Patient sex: F
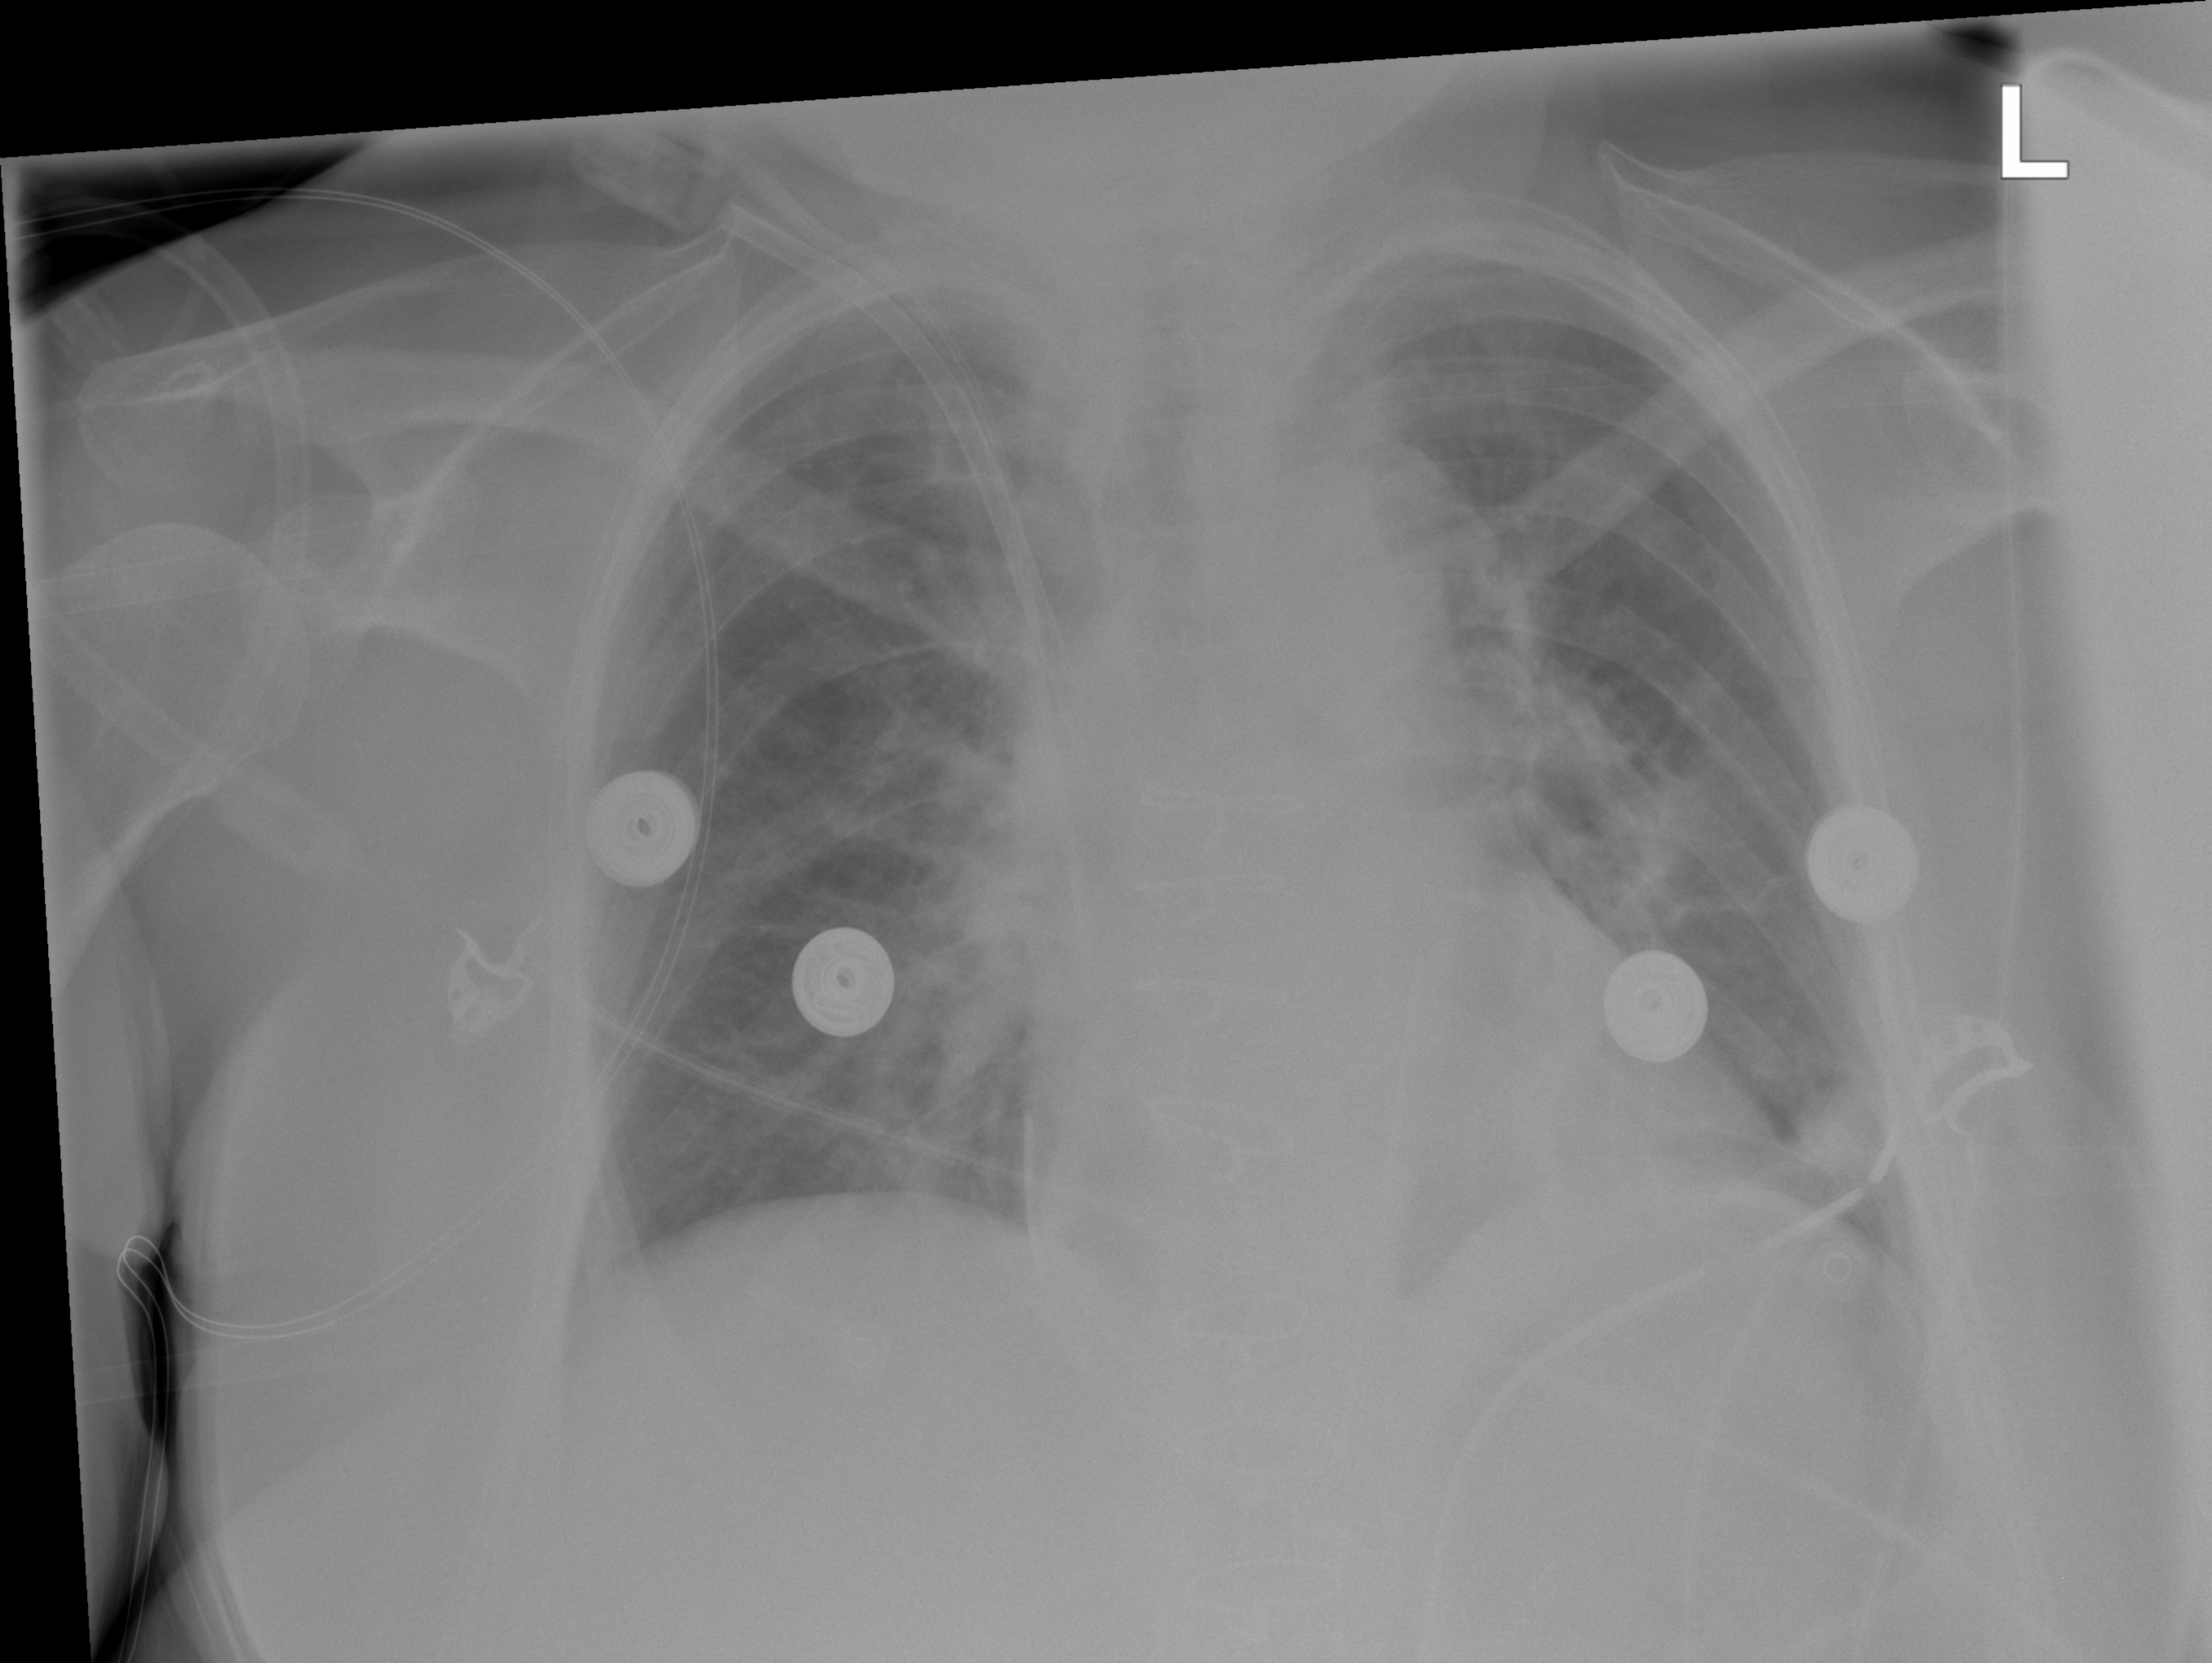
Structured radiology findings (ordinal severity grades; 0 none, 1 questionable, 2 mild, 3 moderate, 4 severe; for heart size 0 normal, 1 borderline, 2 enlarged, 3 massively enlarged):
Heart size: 0
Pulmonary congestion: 0
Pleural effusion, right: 0
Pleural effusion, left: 0
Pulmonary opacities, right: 0
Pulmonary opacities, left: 0
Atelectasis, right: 1
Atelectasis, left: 1